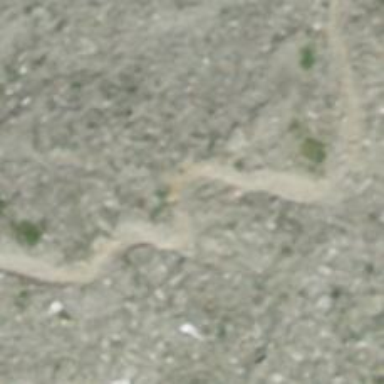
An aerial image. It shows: Path.